Aerial crown-view tile of a tropical tree (Barro Colorado Island, Panama), acquired 20250124:
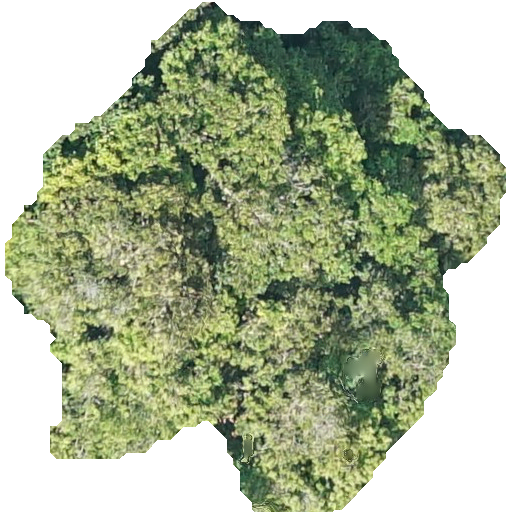
Species: Prioria copaifera
GBIF accepted scientific name: Prioria copaifera
Crown area: 258.497 m²